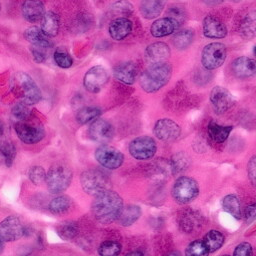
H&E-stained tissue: Pancreatic